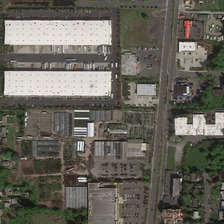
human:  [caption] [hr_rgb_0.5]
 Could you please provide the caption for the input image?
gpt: many buildings and some green trees are in an industrial area .

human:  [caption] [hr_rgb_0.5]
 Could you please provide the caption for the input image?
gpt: there are many cars parking on the region beside the buildings in the industrial region .

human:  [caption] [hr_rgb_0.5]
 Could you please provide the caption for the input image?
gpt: many buildings and some green trees are in an industrial area .

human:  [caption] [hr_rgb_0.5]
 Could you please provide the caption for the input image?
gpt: there are many cars parking on the region beside the buildings in the industrial region .

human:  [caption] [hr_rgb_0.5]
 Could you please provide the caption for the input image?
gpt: many buildings and some green trees are in an industrial area .